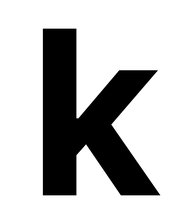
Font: Inter_Bold